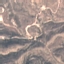
Label: HerbaceousVegetation